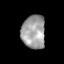
Tissue: skin
Cell type: Epithelial cells
Senescence score: 0.7585
Nuclear area (px): 778
Mean DAPI intensity: 159.314